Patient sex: M
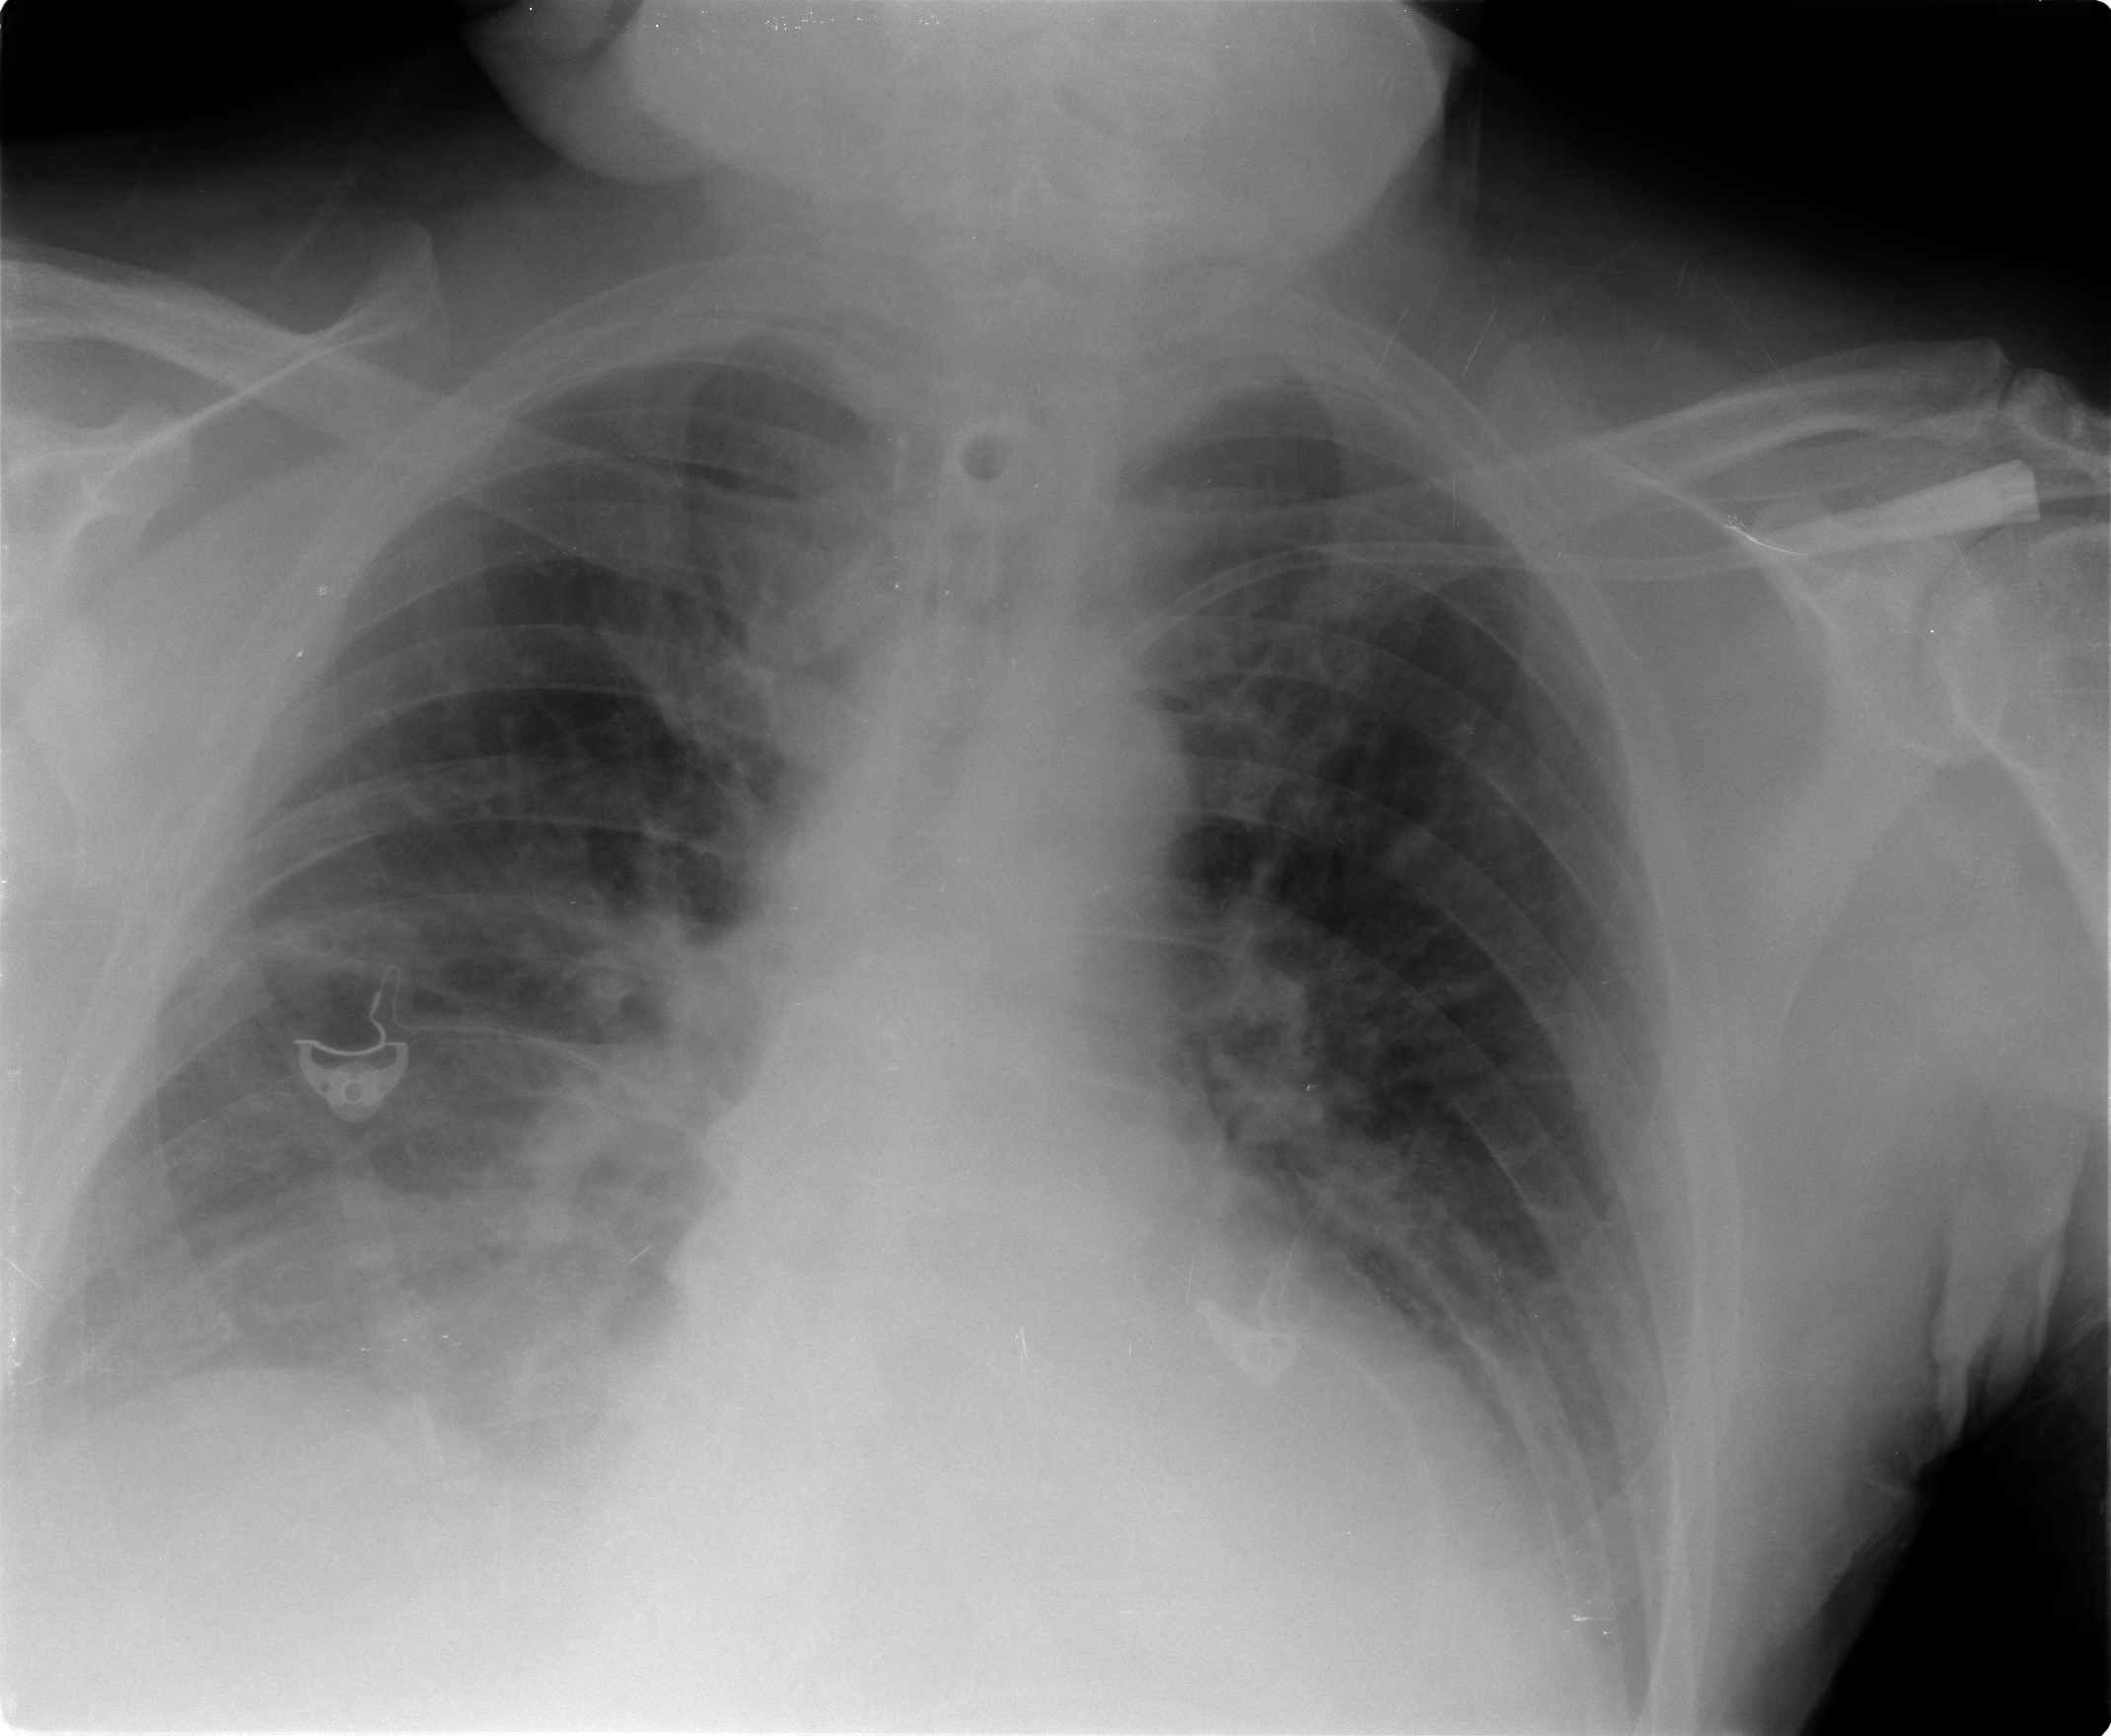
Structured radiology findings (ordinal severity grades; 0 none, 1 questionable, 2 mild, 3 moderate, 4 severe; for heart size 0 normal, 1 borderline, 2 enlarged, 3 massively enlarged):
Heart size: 2
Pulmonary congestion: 1
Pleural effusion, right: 0
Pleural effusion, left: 1
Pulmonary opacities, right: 1
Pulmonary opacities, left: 0
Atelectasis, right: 2
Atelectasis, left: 1